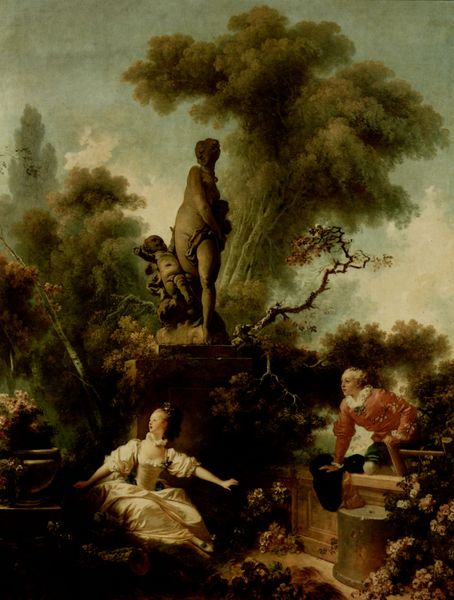
Titel: Die Leiter
Künstler: Jean Honoré Fragonard
Standort: New York (New York)
Institution: The Frick Collection
Schlagwörter: akt, baum, blau, blätter, dunkel, gemälde, gewitter, hand, himmel, körper, laub, mann, nackt, schatten, umhang, weiß, wolken, baumstämme, bäume, frauen, grün, landschaft, menschen, mädchen, ocker, sitzen, äste, bewegung, blume, blumen, braun, busen, frankreich, frau, frisur, grau, haar, hell, hintergrund, hut, kleid, kleider, licht, marmor, männer, schmuck, schwarz, säule, türkis, blick, blüten, dame, park, rosen, rot, tuch, wolke, zaun, beige, rock, mütze, arm, arme, barock, mensch, schale, sockel, stein, steine, ärmel, blicken, herr, schauen, ast, baumstamm, natur, strauch, wind, busch, gebüsch, pastos, qualm, rauch, sonne, sträucher, boden, figur, gewand, haare, kostüm, mantel, reich, stoff, stoffe, adel, kind, paar, personen, rokkoko, blatt, bühne, person, pflanze, pflanzen, rokoko, wald, brunnen, garten, putte, putto, skulptur, statue, vase, adelige, hellblau, perücke, blumenkübel, kübel, brüste, magd, sommer, liebe, bogen, perspektive, halsband, warm, sonnenlicht, mauer, tag, figuren, romantik, beobachter, dampf, gewalt, treppe, treppen, unwetter, wetter, zerstörung, duktus, woman, stufe, stufen, bauch, plastik, plinthe, podest, junge, rüsche, rüschen, baumkrone, baumkronen, flucht, bad, pärchen, außen, ruine, antike, geheimnis, zweig, denkmal, form, groß, fliesen, knien, soldat, offizier, allegorie, mythologie, darstellung, kasten, organisch, wärme, besuch, grab, antik, mythos, hingabe, eros, griechenland, frei, venus, heimlich, versteck, watteau, basis, weich, antrag, teuer, amor, klassik, pfeil, klettern, brunne, laube, ausbruch, athen, klassisch, steigen, schreck, wall, schnürung, verliebte, überrascht, umdrehen, spanner, susanna, neugierde, titten, amorette, aphrodite, boucher, fetes galantes, bade, überraschung, ertappt, erwischt, kletterer, ablehnung, antoine, galanterie, rotrock, ausen, gartenidyll, zudringlich